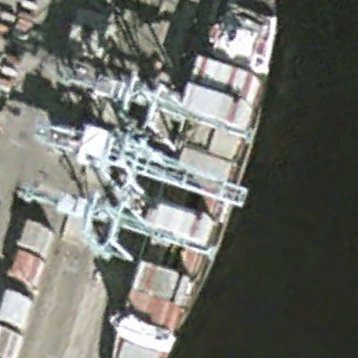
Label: Container_ship